RGB frame:
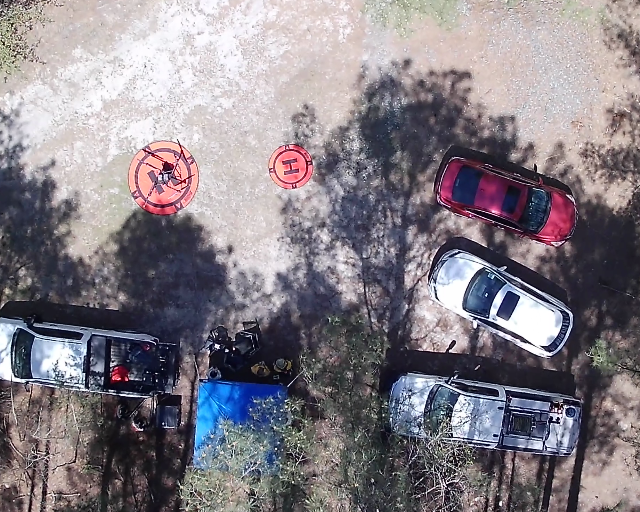
Thermal frame:
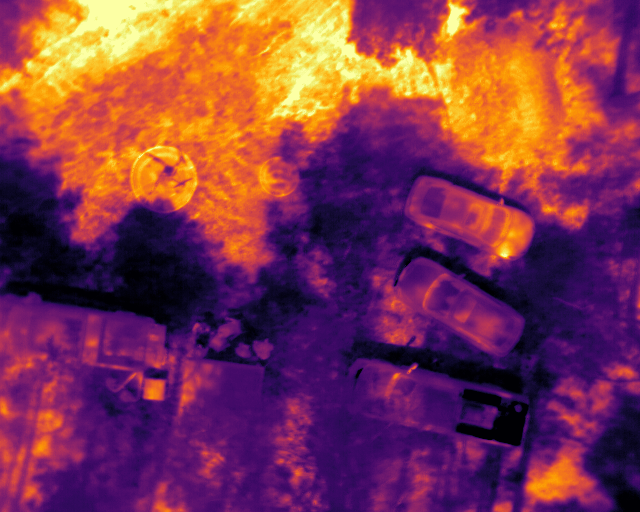
Captured: 2026-02-27 02:43:13
Pixels at or above 80 °C: 0 (fraction of frame: 0)